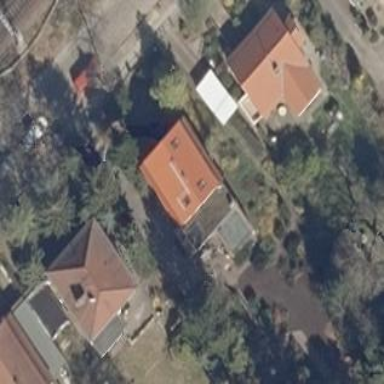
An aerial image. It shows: Detached building with gambrel roof design.